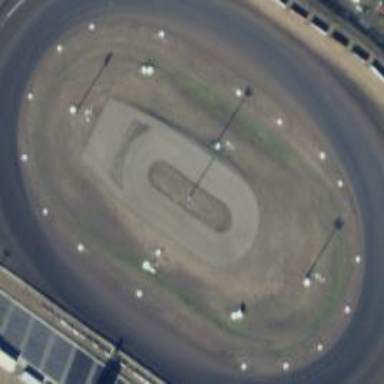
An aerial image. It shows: Motor sport raceway.